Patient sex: M
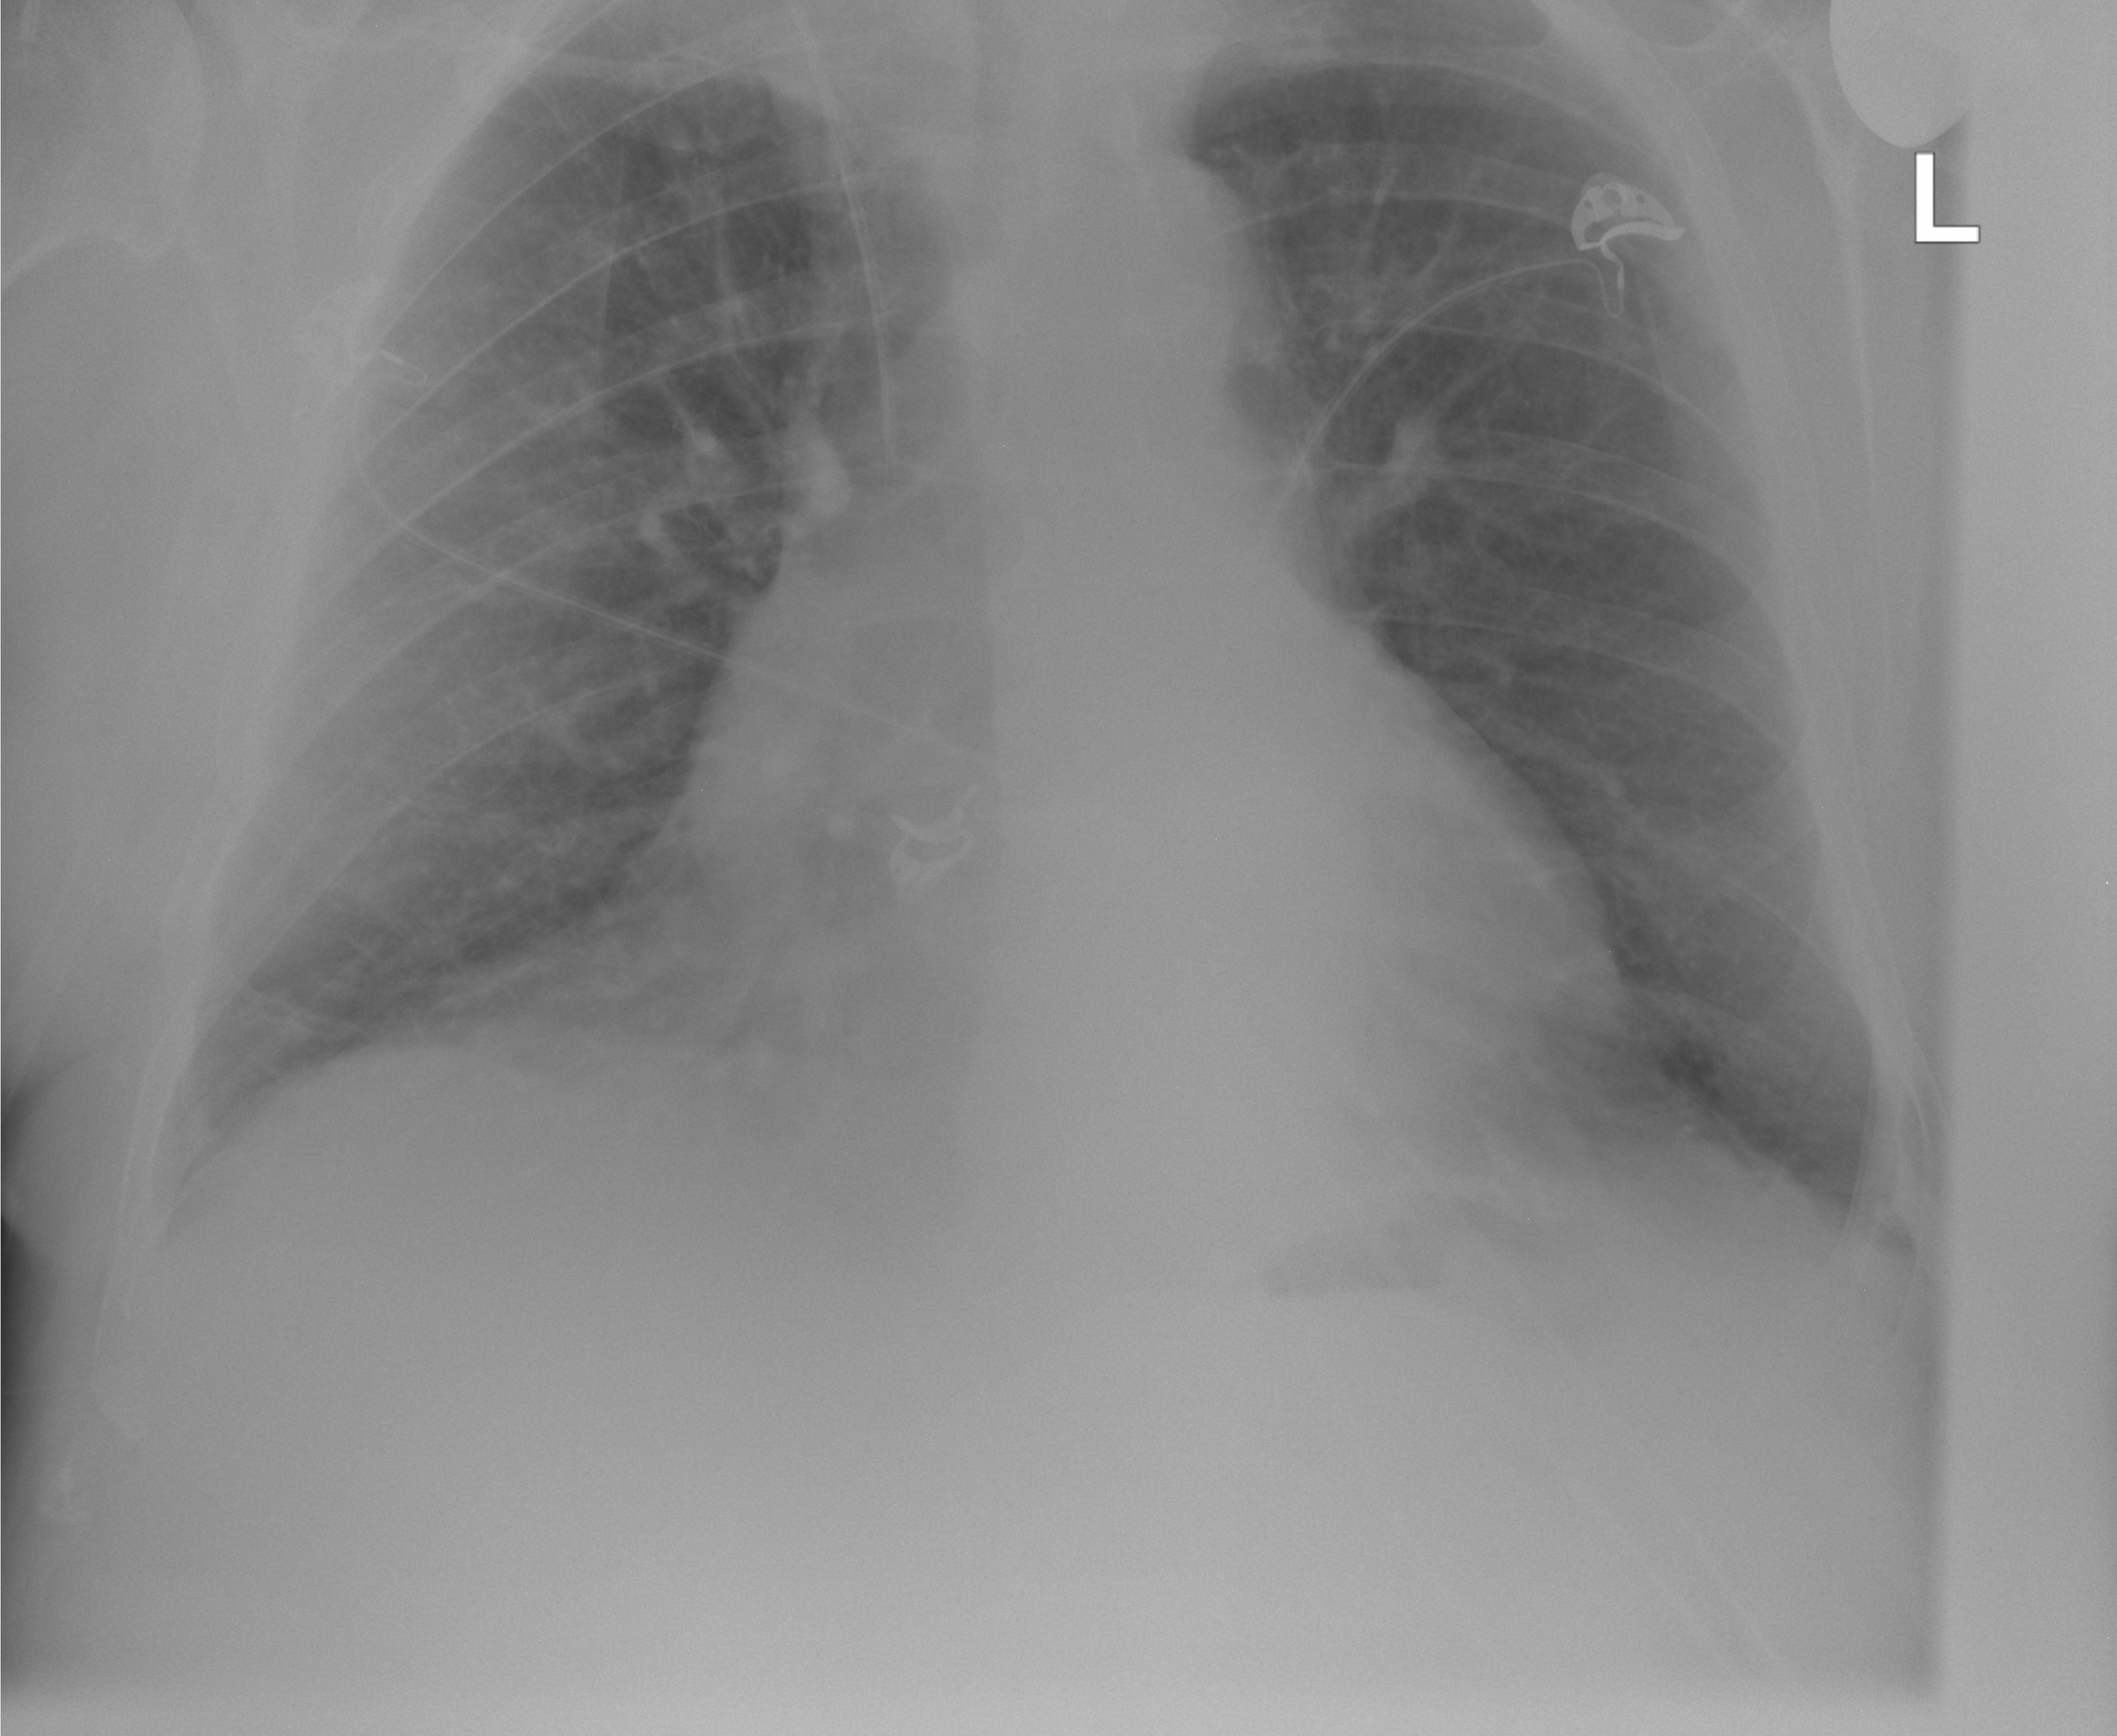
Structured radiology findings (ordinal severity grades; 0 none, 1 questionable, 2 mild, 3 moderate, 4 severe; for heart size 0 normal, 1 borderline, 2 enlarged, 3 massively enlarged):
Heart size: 0
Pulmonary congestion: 0
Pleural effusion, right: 0
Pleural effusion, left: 1
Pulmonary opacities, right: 0
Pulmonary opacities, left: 0
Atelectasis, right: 0
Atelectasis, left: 0